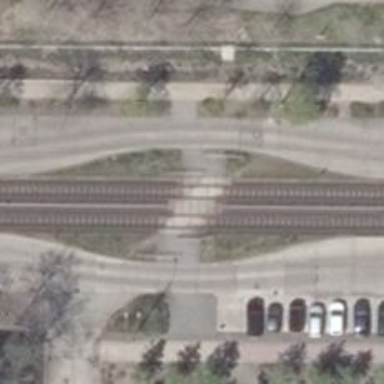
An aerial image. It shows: Uncontrolled tram crossing.